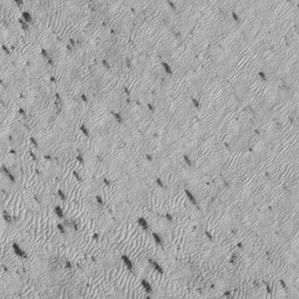
Label: frost